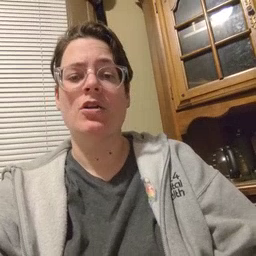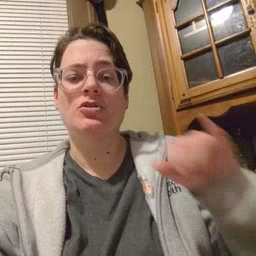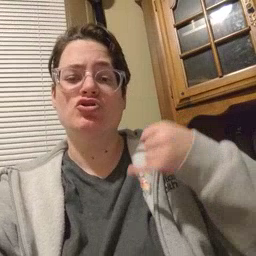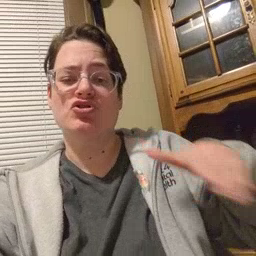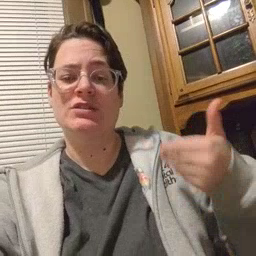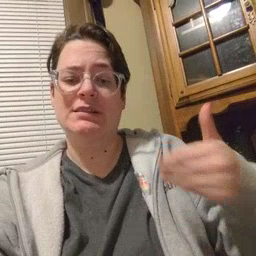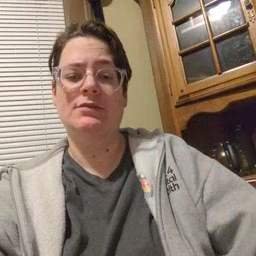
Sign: jeans